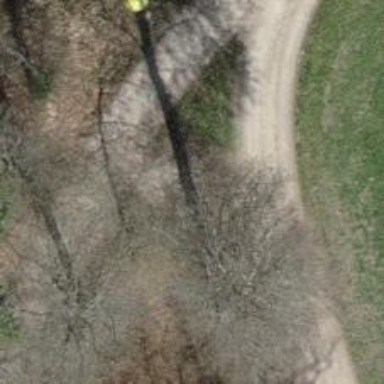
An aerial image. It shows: Brown bench.